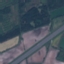
Land use / land cover: Highway